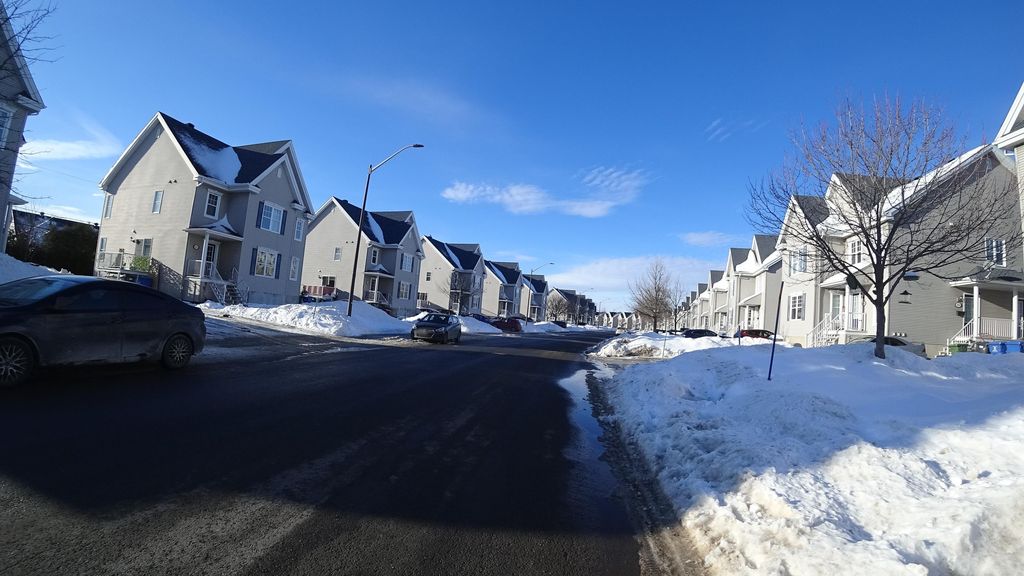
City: quebec_city